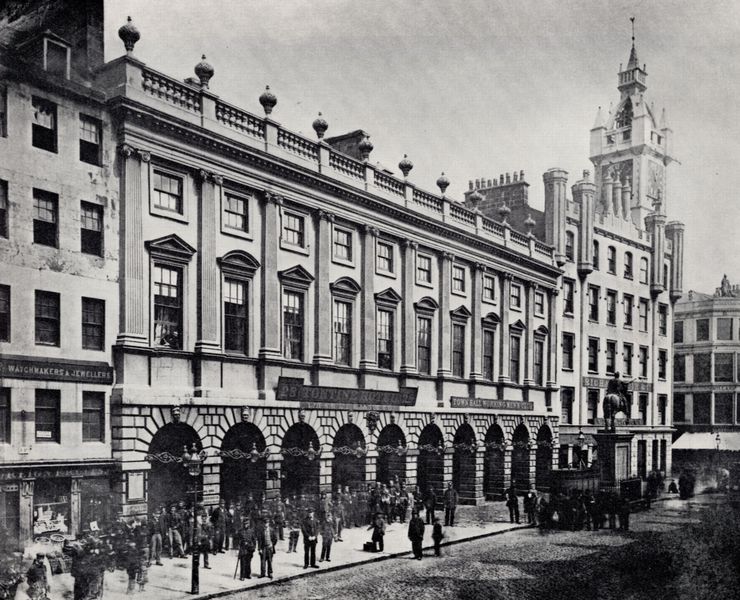
Titel: Tontine Gebäude, Trongate
Künstler: Thomas Annan
Institution: unbekannt
Schlagwörter: gruppe, himmel, schatten, weiß, menschen, stadt, cafe, fenster, glas, grau, laterne, laternen, licht, männer, paris, pfeiler, schwarz, strasse, säulen, dach, gebäude, haus, schloss, weg, fest, leute, menge, alt, wand, architektur, rahmen, spitze, stehen, stein, steine, häuser, brüstung, kirche, sonne, klassizismus, personen, england, front, renaissance, pferd, pferde, reiter, stock, turm, turmspitze, balkon, ansicht, bogen, fassade, geschäft, perspektive, pflaster, zuschauer, sonnenlicht, giebel, mauer, weis, geschäfte, kutsche, laden, läden, schlot, pilaster, rundbogen, soldaten, reflexe, geländer, warten, galerie, foto, fotografie, photographie, schlote, bögen, wände, zusehen, berlin, bürgersteig, gehsteig, münchen, palast, balustrade, denkmal, schwarz-weiss, gehweg, kopfsteinpflaster, schilder, trottoir, uniform, soldat, menschenmenge, rathaus, arkaden, photo, fries, dreiecksgiebel, gemäuer, sims, gesims, putz, quader, mensche, glasfenster, mauern, ionisch, profan, historismus, gaube, wien, london, laubengang, stockwerke, fotogarfie, marienplatz, autos, standbild, klassizistisch, reiterstandbild, gibel, aufriss, kolossalordnung, mietshäuser, fenstergiebel, fensterr, quaderung, rundgiebel, kaufhaus, innenstadt, zwischengeschoss, dachgeschoß, schiebefenster, lixhtreflexe, schlußsteine, einkaufsstraße, volten, münschen, wannd, pfeilerarkaden, pfeilerkade, wagne, lodon